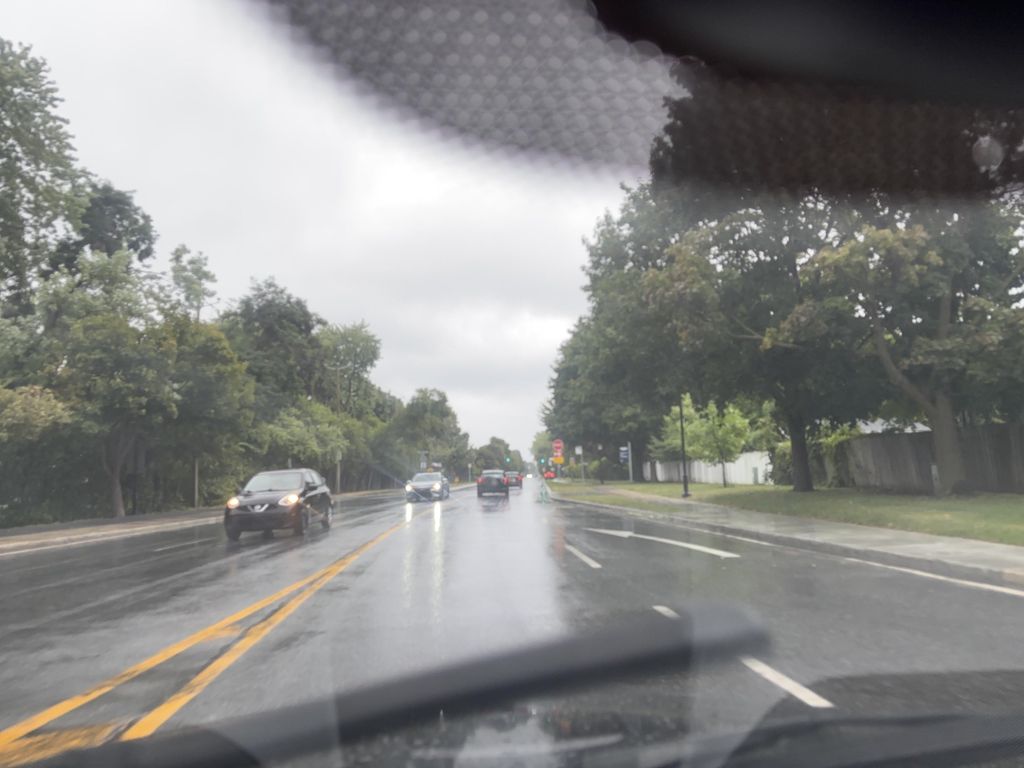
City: montreal